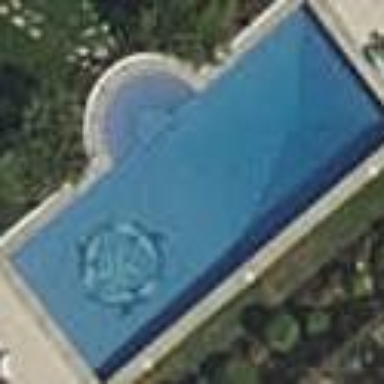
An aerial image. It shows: Swimming pool located in leisure land.